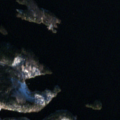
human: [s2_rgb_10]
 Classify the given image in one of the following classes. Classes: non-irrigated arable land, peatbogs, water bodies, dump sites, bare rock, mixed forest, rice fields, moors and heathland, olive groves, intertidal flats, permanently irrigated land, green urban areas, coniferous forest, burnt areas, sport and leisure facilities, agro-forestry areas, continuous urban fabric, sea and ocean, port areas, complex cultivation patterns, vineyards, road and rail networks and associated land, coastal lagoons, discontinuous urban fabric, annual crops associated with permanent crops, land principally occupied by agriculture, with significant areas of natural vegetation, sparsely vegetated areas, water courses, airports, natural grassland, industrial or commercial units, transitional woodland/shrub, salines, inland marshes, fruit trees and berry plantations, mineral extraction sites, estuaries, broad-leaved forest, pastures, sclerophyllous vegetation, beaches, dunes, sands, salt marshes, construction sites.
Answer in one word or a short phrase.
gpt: coniferous forest, mixed forest, water bodies